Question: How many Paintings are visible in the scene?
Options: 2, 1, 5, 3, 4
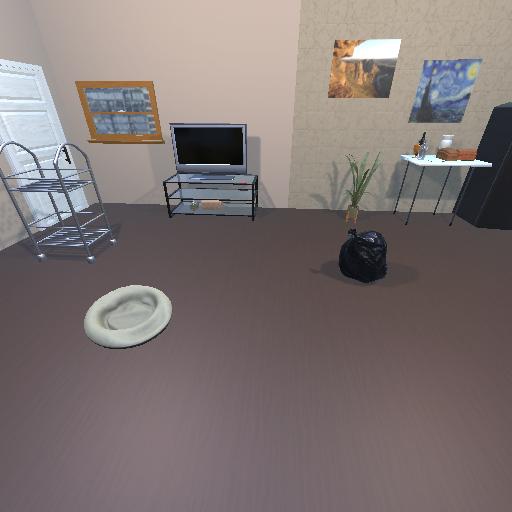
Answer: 2